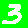
Digit: 3